The image folds the raw vibration samples of a bearing signal into a 2-D grayscale square (signal-to-image encoding). Determine the bearing's health state. Answer with exactly one of: normal, inner_race, outer_race, ball.
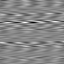
Answer: outer_race